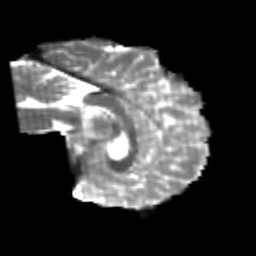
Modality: T2w
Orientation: sagittal
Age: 24
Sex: male
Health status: healthy
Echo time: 0.074 s